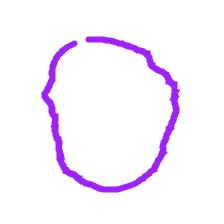
Shape: circle